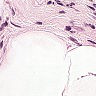
Metastatic tissue present: no